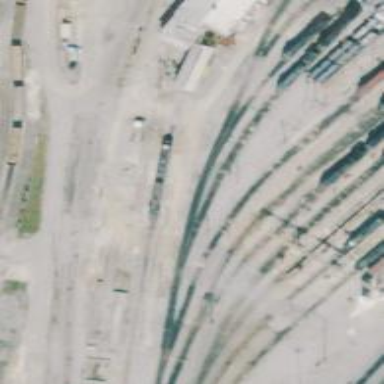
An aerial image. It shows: Railway yard.